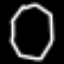
Label: octagon